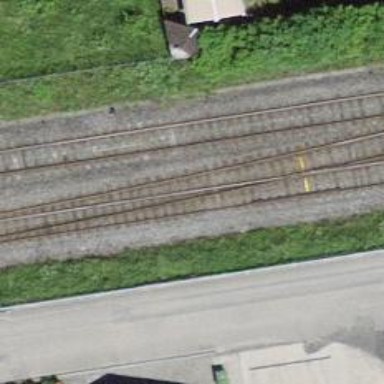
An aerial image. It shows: Siding railway track with electrified contact line.